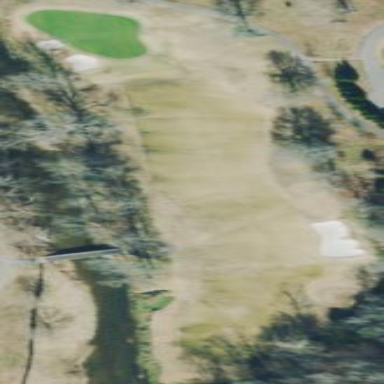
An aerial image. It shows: Rough area in golf course.